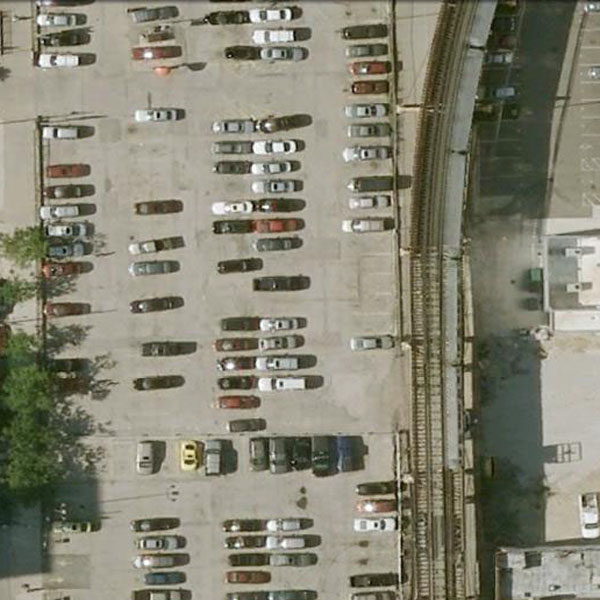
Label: Parking